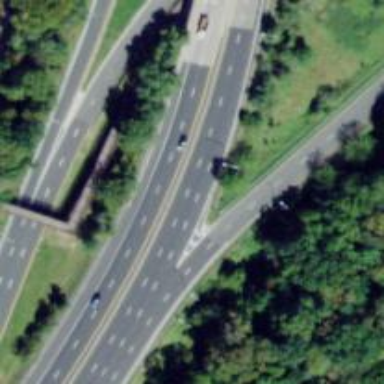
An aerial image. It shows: Trunk link road with asphalt surface.